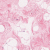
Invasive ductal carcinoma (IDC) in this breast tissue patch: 0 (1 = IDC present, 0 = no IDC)